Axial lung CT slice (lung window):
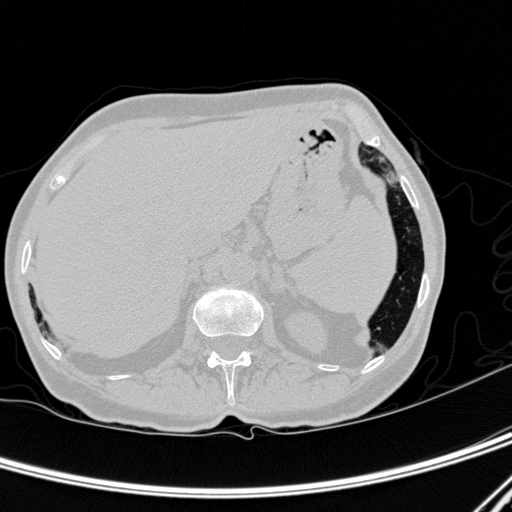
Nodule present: no